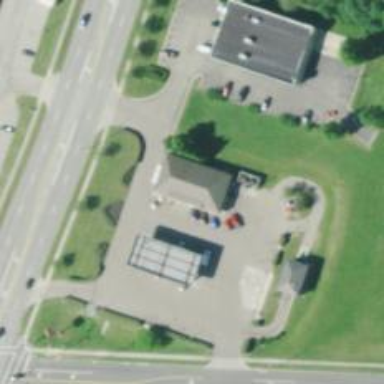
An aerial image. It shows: Convenience shop.